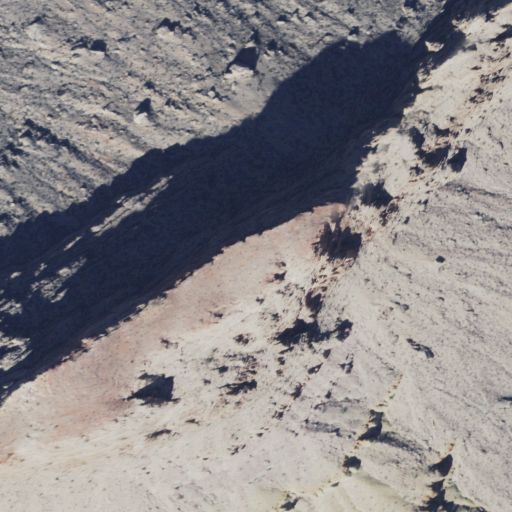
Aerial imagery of mountain in Arizona named Newberry Butte containing shrub, barren land, and grassland